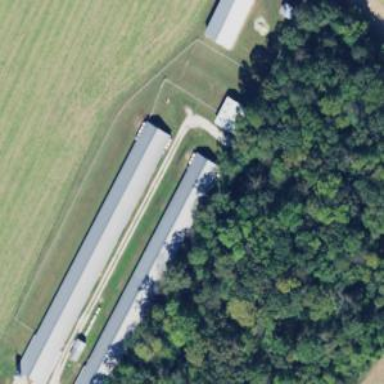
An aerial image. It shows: Farm auxiliary building.